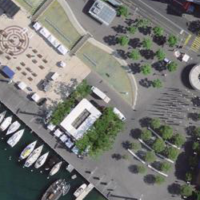
EUNIS habitat code: 53
Species observed at this site:
Chroicocephalus ridibundus
Phalacrocorax carbo
Corvus corone
Podiceps cristatus
Cygnus olor
Fulica atra
Anas platyrhynchos
Mergus merganser
Aythya fuligula
Columba livia